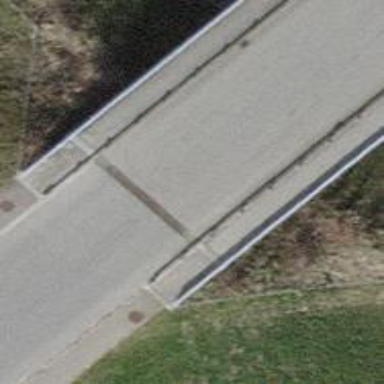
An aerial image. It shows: Unclassified road with asphalt surface.